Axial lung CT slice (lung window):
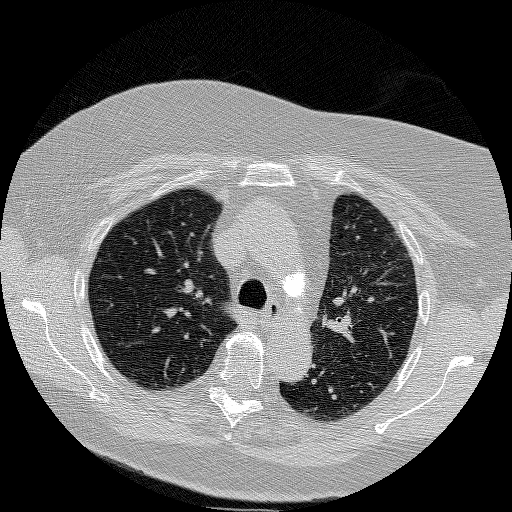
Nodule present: no